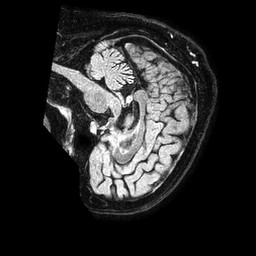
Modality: FLAIR
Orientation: sagittal
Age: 50
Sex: male
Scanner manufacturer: philips
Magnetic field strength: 1.5 T
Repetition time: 4.8 s
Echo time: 0.3 s